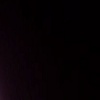
Label: space